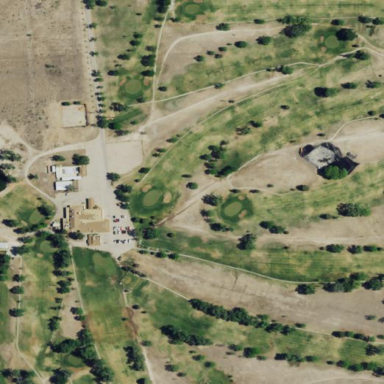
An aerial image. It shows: Golf course.